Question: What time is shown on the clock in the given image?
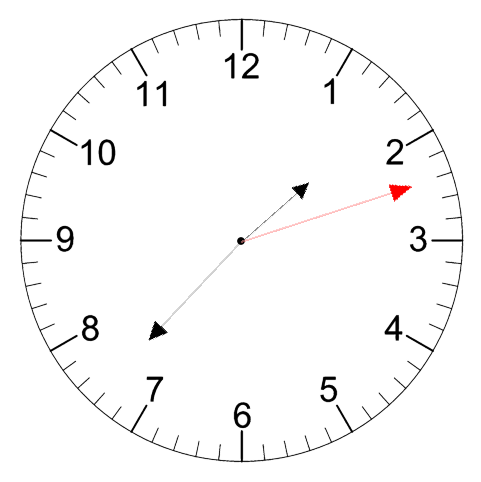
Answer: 01:37:12